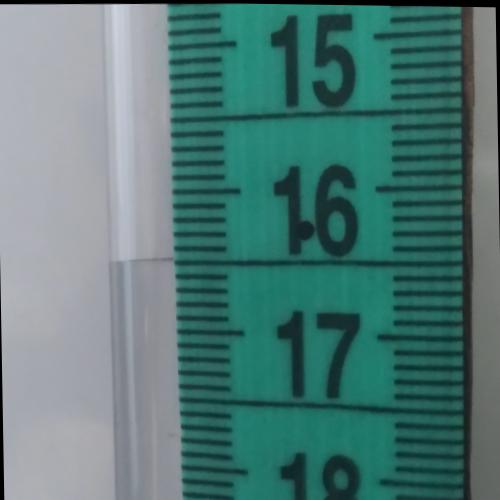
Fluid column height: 16.5 cm